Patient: sex M, age 54
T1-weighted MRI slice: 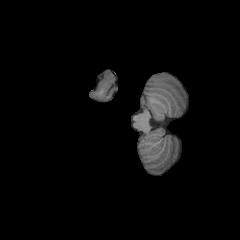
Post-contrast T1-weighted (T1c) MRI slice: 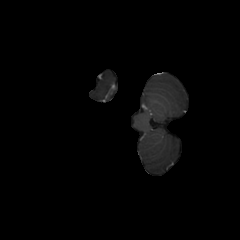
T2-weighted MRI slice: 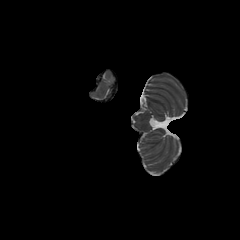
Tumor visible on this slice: no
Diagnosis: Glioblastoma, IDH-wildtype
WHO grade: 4